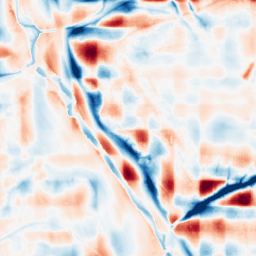
Category: wavelet
Decomposition family: wavelet_reverse_biorthogonal
Decomposition parameters: wavelet: rbio1.3
level: 5
Upsampling method: fft_zeropad
Upsampling parameters: scale: 2
Upsampling scale: 2